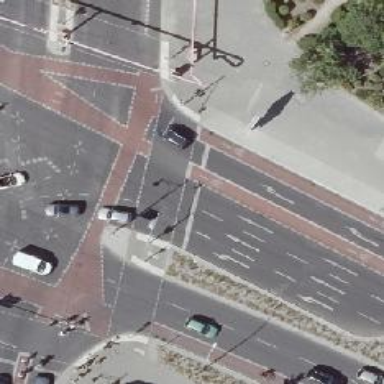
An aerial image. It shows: Footway that serves as traffic island.